Aerial crown-view tile of a tropical tree (Barro Colorado Island, Panama), acquired 20250317:
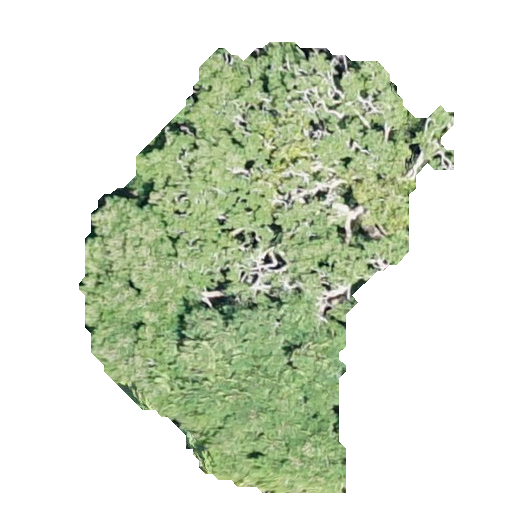
Species: Jacaranda copaia
GBIF accepted scientific name: Jacaranda copaia
Crown area: 156.503 m²